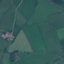
Label: Pasture